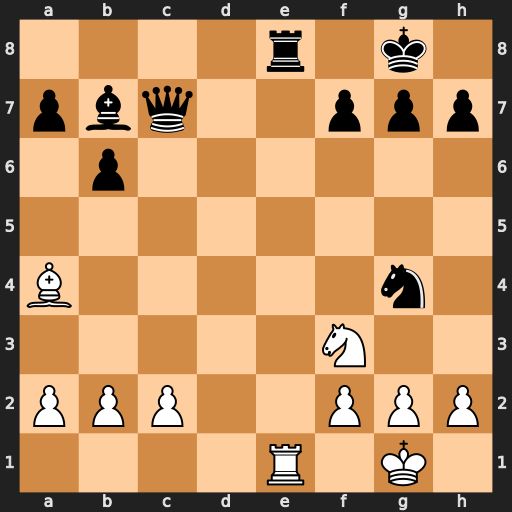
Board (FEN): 4r1k1/pbq2ppp/1p6/8/B5n1/5N2/PPP2PPP/4R1K1
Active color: w
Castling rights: -
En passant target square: -
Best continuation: Rxe8#